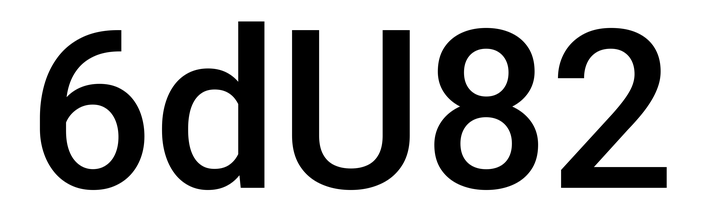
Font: Roboto_Medium